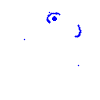
Particle: pion